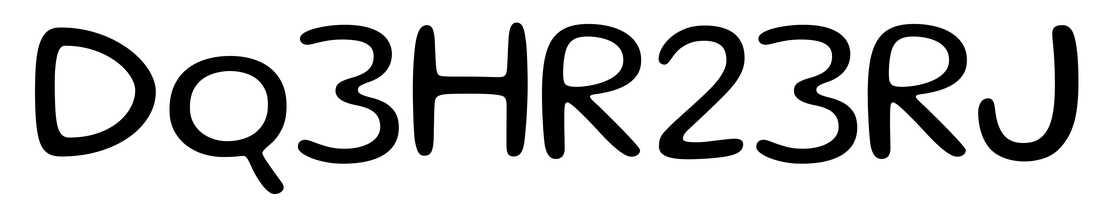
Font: Gluten_Light